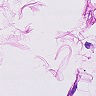
Metastatic tissue present: no